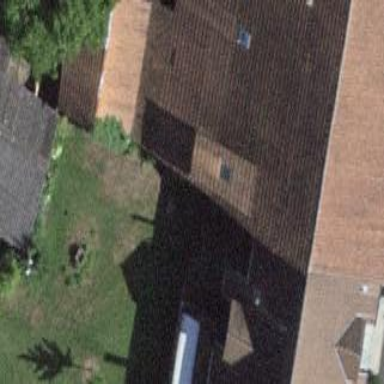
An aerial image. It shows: Semi-detached house.